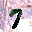
Label: 7